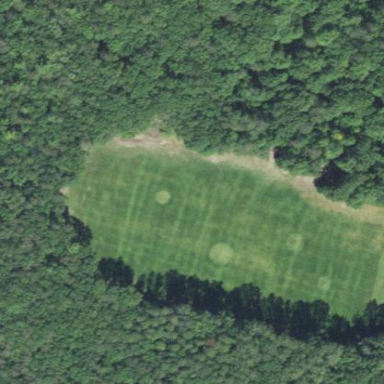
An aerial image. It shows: Grassy area designated for driving range golf.